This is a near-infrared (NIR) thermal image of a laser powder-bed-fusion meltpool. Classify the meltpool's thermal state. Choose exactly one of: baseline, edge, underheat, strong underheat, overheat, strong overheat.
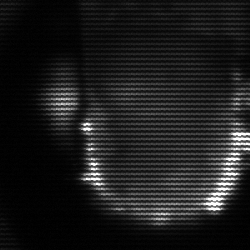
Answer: baseline